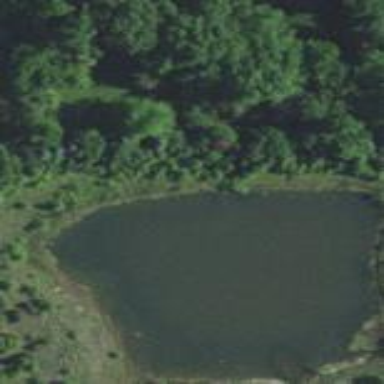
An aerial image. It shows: Pond with natural water.